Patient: sex M, age 32
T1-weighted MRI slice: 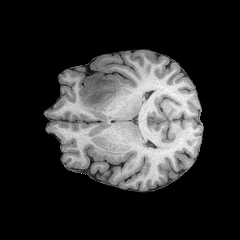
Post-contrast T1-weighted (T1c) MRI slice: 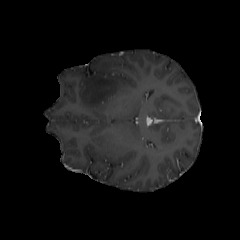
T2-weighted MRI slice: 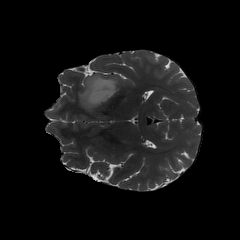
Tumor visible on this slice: yes
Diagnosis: Astrocytoma, IDH-mutant
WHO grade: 2